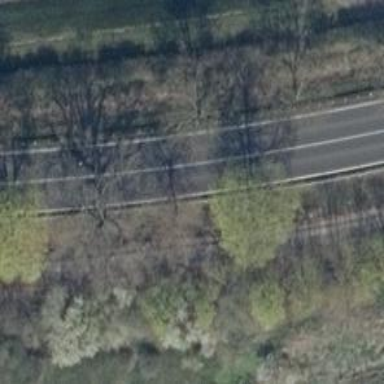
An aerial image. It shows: Asphalt road classified as primary highway.